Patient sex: M
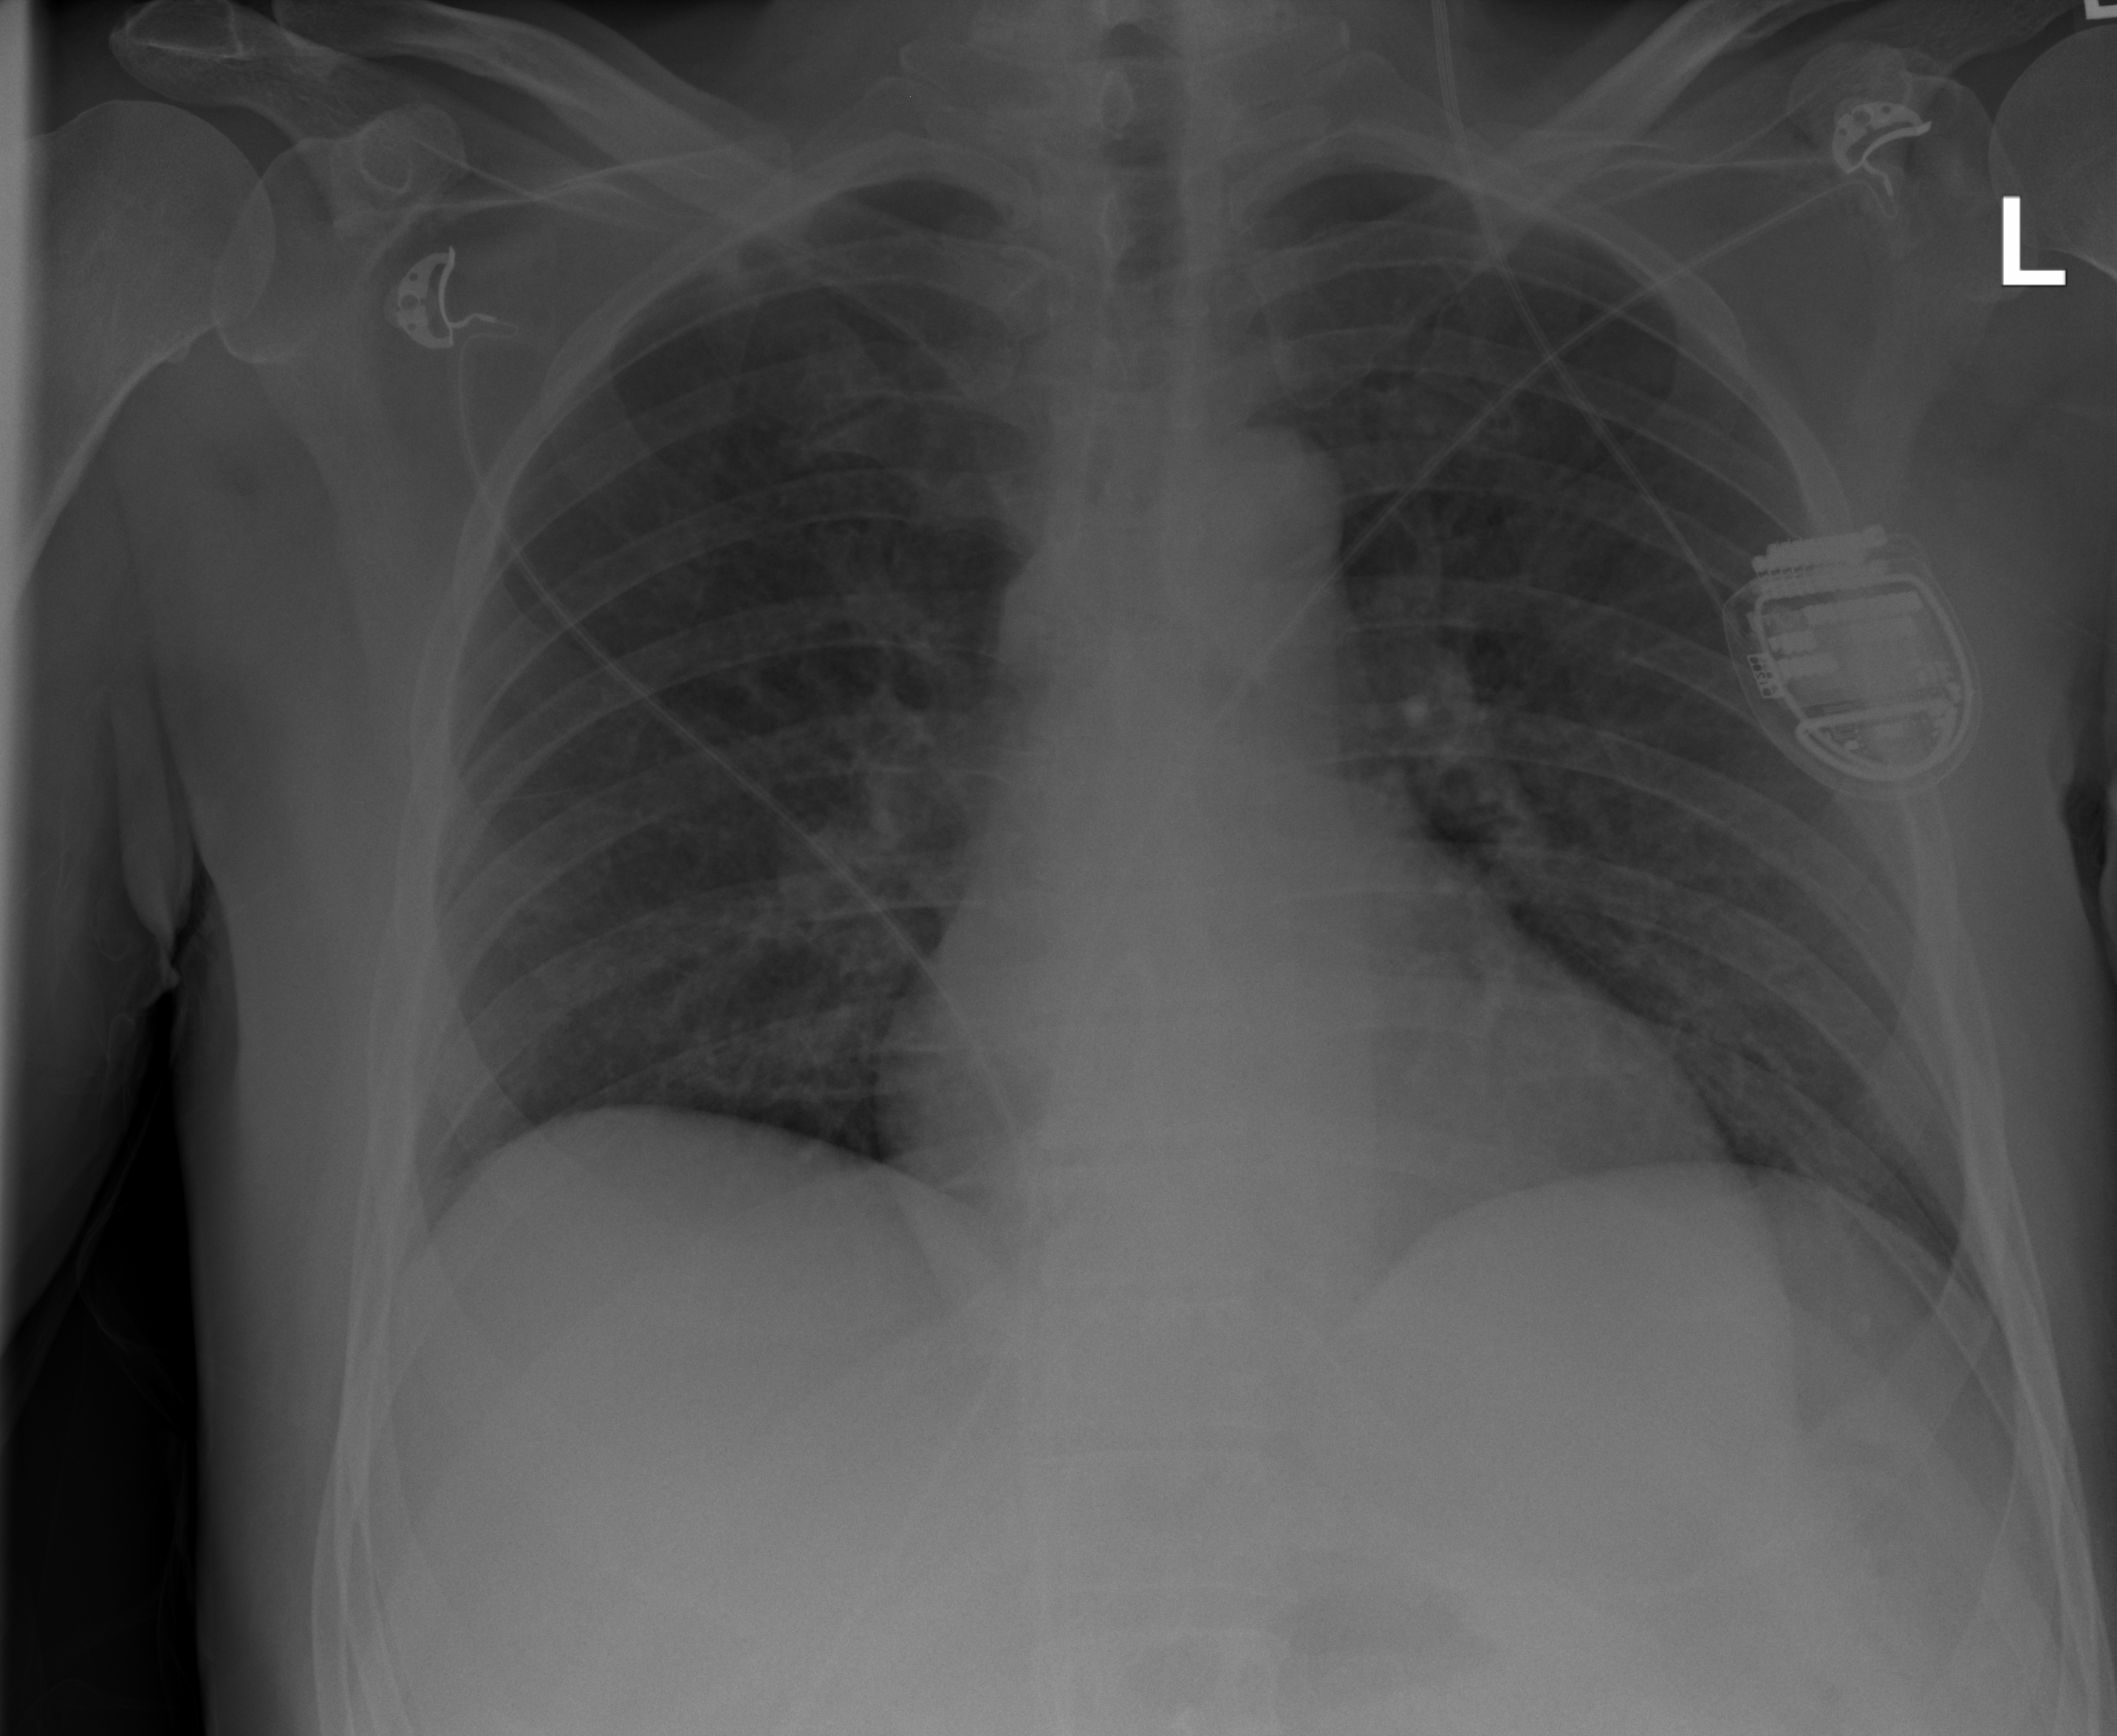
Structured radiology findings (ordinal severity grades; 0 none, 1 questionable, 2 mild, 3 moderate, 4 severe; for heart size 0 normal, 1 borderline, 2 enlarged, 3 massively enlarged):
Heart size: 2
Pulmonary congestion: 1
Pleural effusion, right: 0
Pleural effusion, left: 0
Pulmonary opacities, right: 0
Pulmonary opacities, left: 0
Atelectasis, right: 2
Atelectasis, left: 2